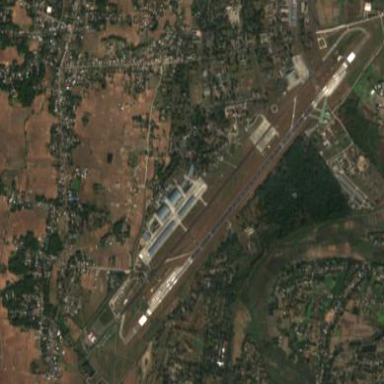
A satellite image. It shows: Military airfield located within aerodrome.